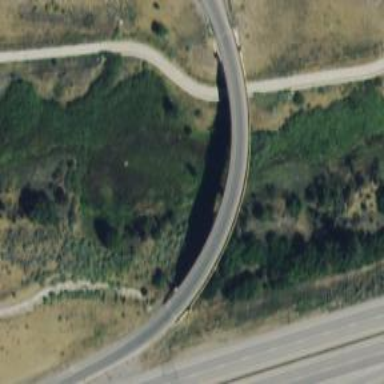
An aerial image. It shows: Asphalt bridge on trunk link highway.